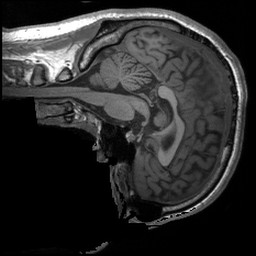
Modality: T1w
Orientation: sagittal
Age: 27
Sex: male
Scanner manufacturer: siemens
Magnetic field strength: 3 T
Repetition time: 1.9 s
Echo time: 0.00232 s